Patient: sex F, age 34
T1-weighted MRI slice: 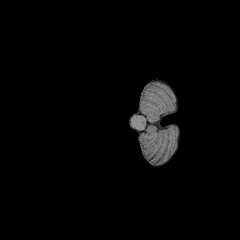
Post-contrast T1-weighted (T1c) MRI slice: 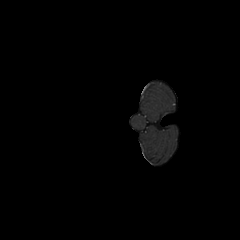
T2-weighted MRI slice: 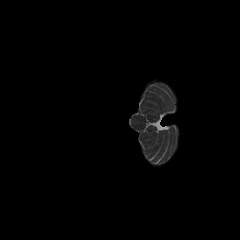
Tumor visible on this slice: no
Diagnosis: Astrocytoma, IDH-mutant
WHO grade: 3